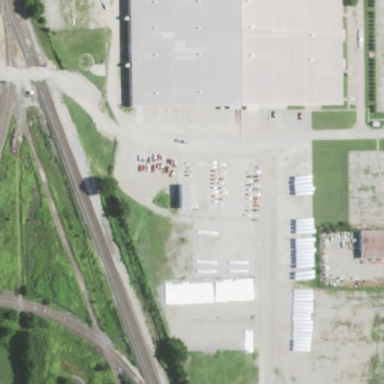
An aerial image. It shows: Factory.